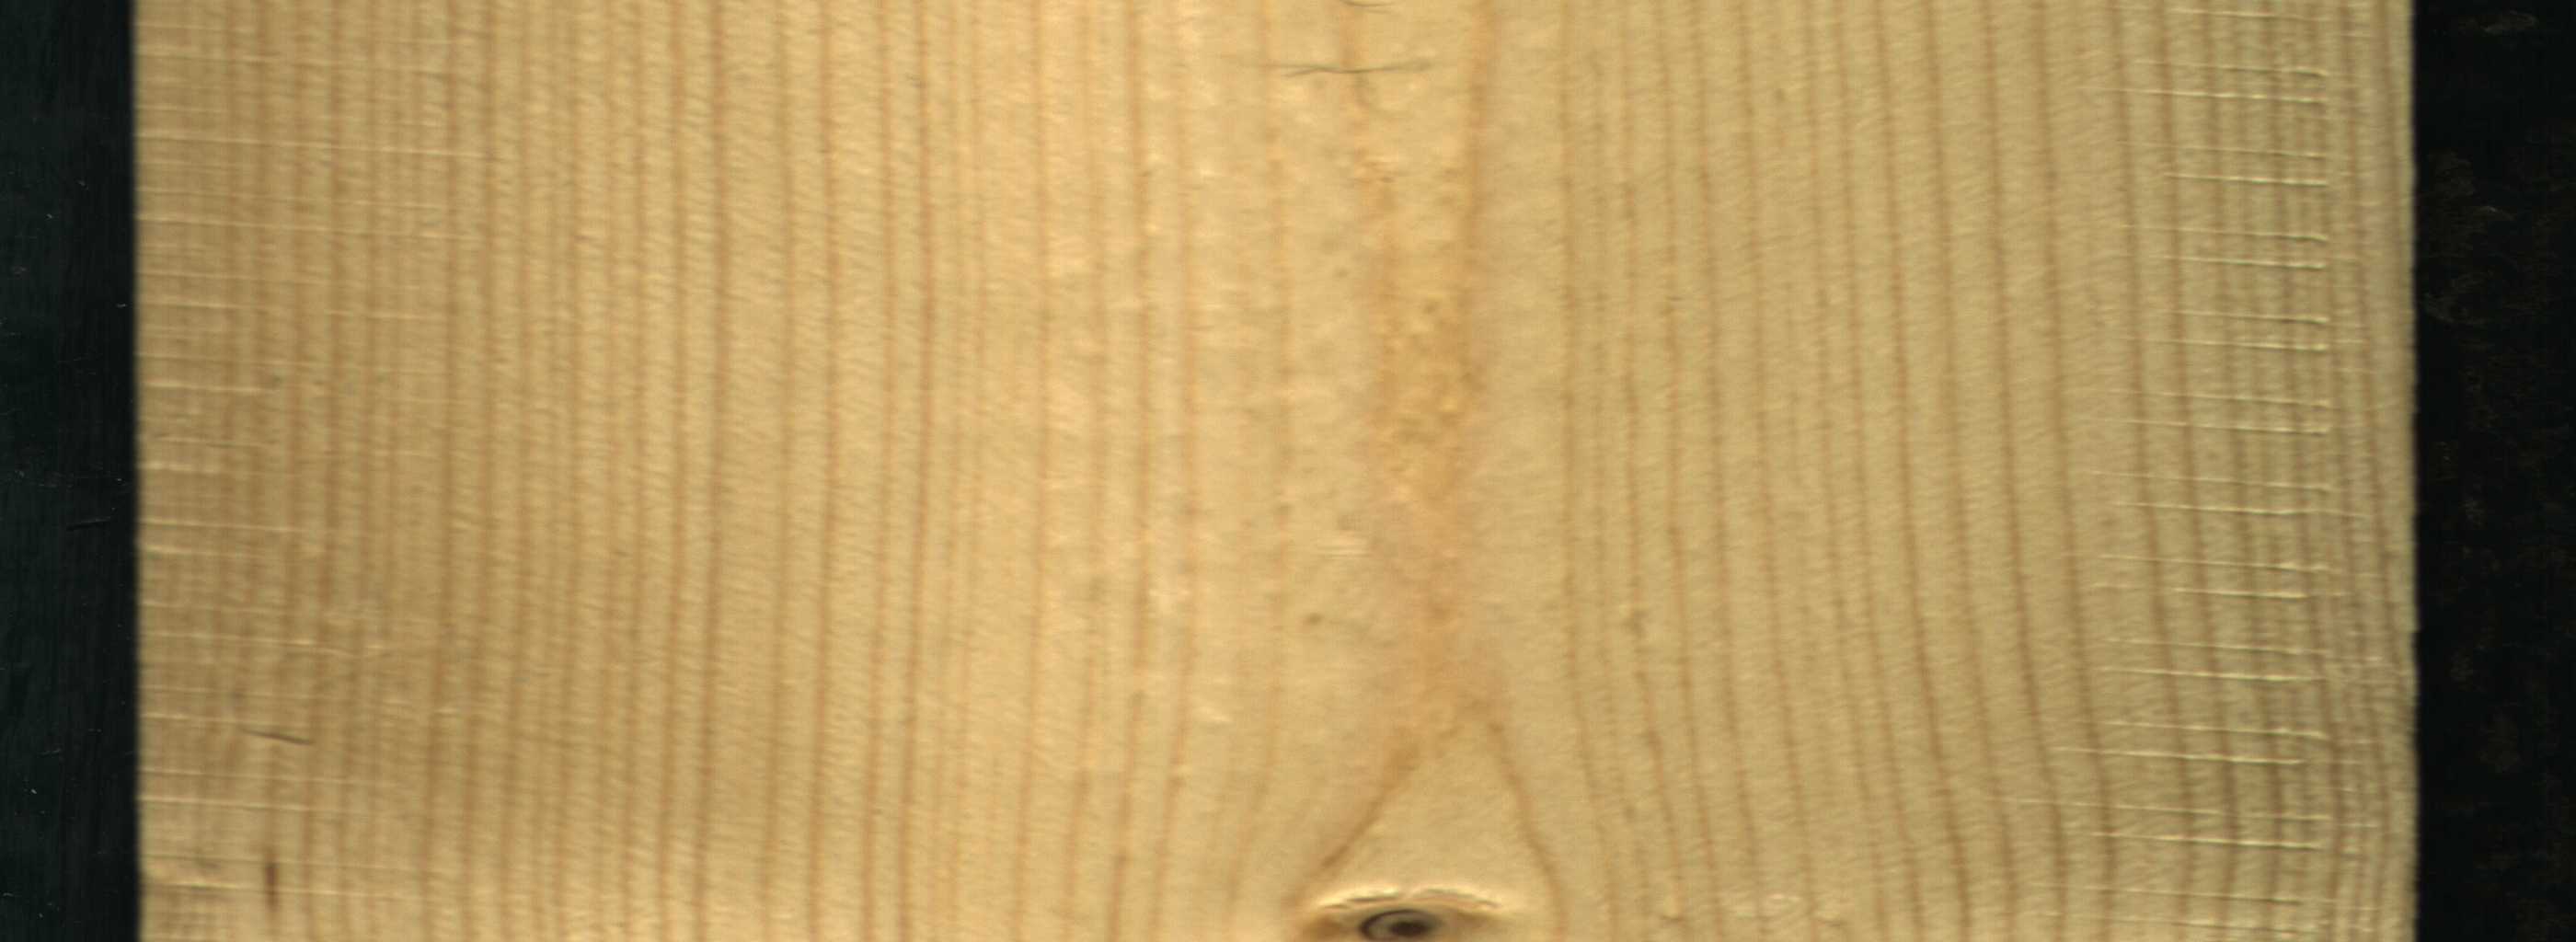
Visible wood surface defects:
Live_Knot